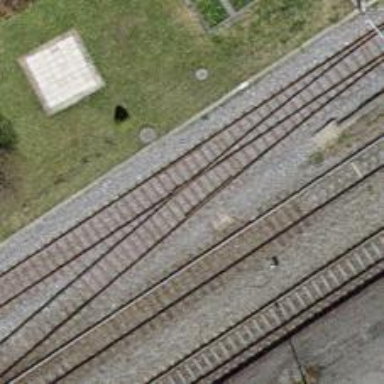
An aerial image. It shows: Railway yard with one track. The railway is electrified with contact line.